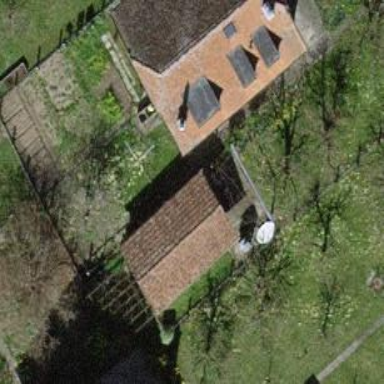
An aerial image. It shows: Allotment house.